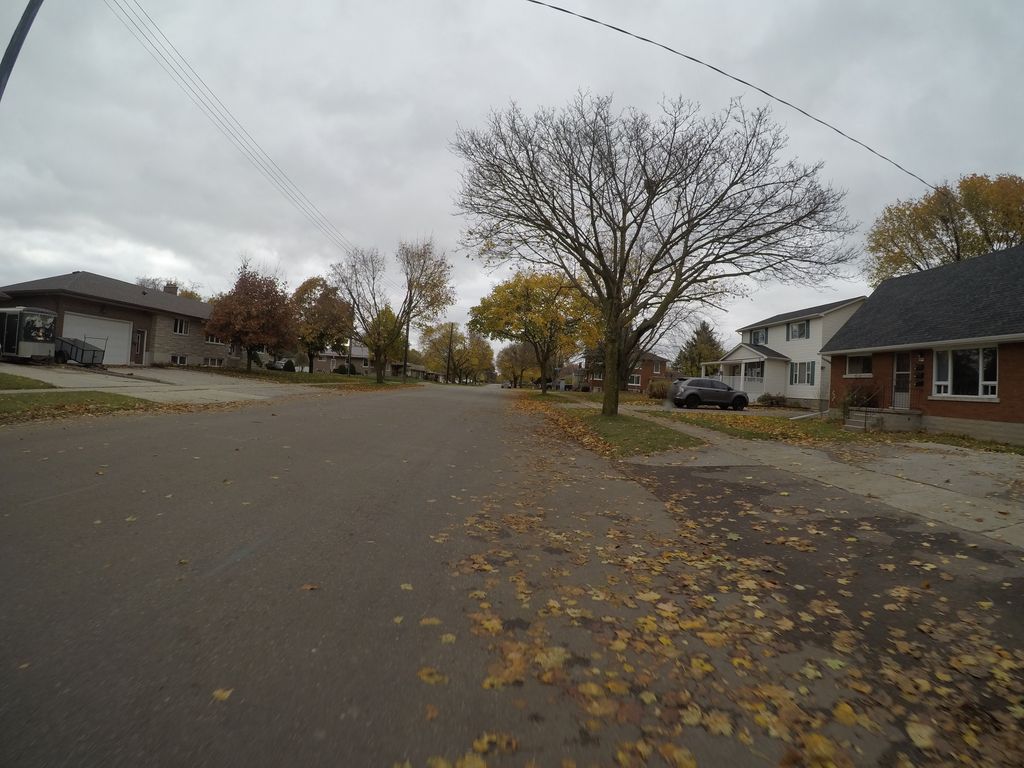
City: kitchener-waterloo